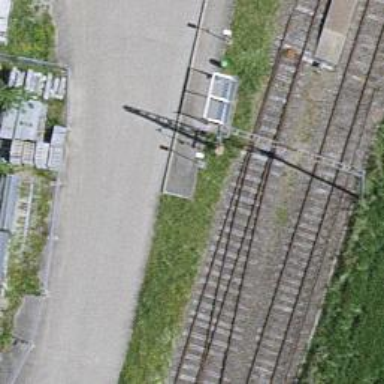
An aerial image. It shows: Railway signal.